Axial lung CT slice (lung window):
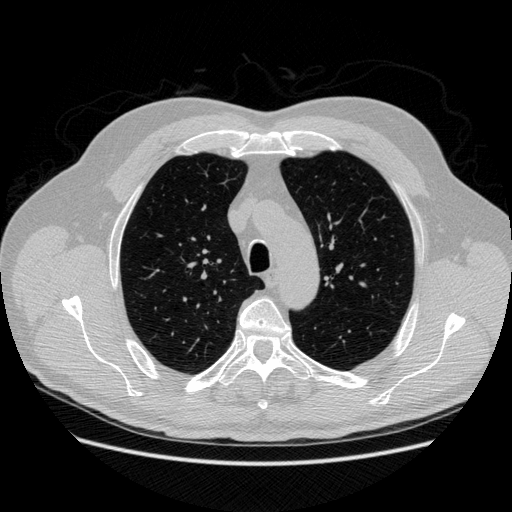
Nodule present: no